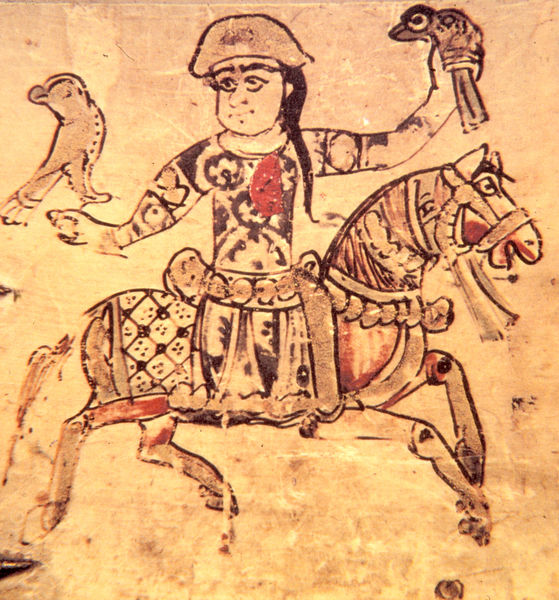
Titel: Truhe, bemalt (Detail - Falkner)
Standort: Veroli (Frosinone)
Institution: Kathedrale
Schlagwörter: falke, hand, kopf, kämpfer, mann, vogel, weiß, gelb, ocker, ausschnitt, bewegung, braun, bunt, frau, grau, haar, handschuh, handschuhe, hintergrund, hut, kleid, mund, nase, profil, schwarz, zeichnung, gürtel, rot, tier, tiere, tuch, beige, haube, malerei, muster, ornament, rock, alt, arm, arme, augen, gesicht, kleidung, mensch, stein, taube, vögel, figur, gewand, haare, lange haare, mantel, reich, sitzend, stoff, decke, augenbrauen, höhle, ohren, pferd, reiter, keramik, vase, beine, hufe, mähne, pferdedecke, reiten, ritt, sattel, schwanz, schweif, zaumzeug, zügel, lächeln, farbig, umrisse, gelenke, linien, naiv, hat, könig, oil, red, women, dekoration, belt, black, dress, hair, nose, old, painting, woman, zopf, detail, dekor, ornamente, verzierung, wandmalerei, patterns, brown, abstrahiert, stolz, antike, motiv, orient, orientalisch, asien, geschirr, strich, stilisiert, asiatisch, napoleon, dreispitz, helm, ritter, jagd, rüstung, vereinfacht, verziert, china, pergament, gebärden, arabisch, geblümt, jäger, man, maul, profan, neutral, nature, halfter, zaum, armor, boy, eyes, helmet, male, herz, falkenjagd, haarsträhne, drawing, papagei, bemalung, expression, eule, mouth, bird, cartoon, tail, birds, falcon, tempera, islam, persien, galopp, vasenmalerei, satteldecke, laufend, harr, pompei, design, trab, art, colors, legs, horse, uhu, kermaik, falkner, long hair, byzanz, kavalier, riding, höhlenmalerei, iran, cave, hoof, asian, native, primitive, persisch, eyebrows, gallop, run, asia, chinese, asiate, binnenzeichnung, falken, reiterfigur, a la byzantina, augenränder, frencg cave painting, geschmickt, harrscher, höjlenmalerei, keine beine, zu pferde, führer, vögek, indian, action, mane, parrot, hunter, strasser, rider, running, hunting, hunt, mencch, frog, hawk, nostril, brids, capture, ponytail, tribe, tails, haüptling, harness, designs, falcons, brid, falconry, hawking, neigh, heiroglyphics, fallkner